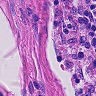
Metastatic tissue present: no